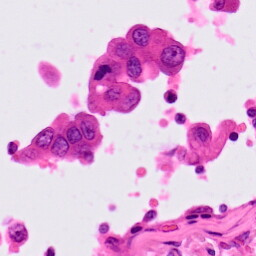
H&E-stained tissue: Lung